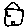
Label: house